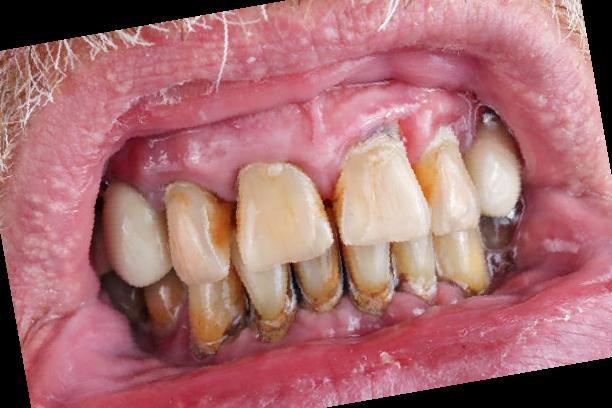
Condition: Gingivitis